Question: I have a list to which I've applied diplay:table-cell and vertical-align:middle styles to display the list items' contents centered vertically. Trouble is, the list itself then displays horizontally!
So I have the correct alignment on the individual items' content, but the wrong alignment on the items themselves.
Here's an example of what I mean:

What I'm looking for is the same thing, but the items on top of one another. Each item has a set width and height (100px) with standard margins and padding.
Here's my CSS and HTML:
'''
ul#affiliations-list {
list-style: none;
margin: 10px 0 0 0;
padding: 0 0 0 12px;
display: table;
width: 96px
}
ul#affiliations-list li{
margin: 0;
padding: 0;
width: 94px;
height: 94px;
background: #fff;
border: 1px solid #020336;
margin-bottom: 10px;
display:table-cell;
vertical-align:middle;
position: relative
'''
}
'''
<ul id="affiliations-list">
<li><img src="be39fb67466b1a11b4989713b51a268c.jpg" width="94" height="33" alt="" /></li>
<li><img src="297b46e52846790f9bdb71bb0c54158f.png" width="94" height="29" alt="" /></li>
<li><img src="d20e8a119dd54a7c73d058cd333dbd71.jpg" width="93" height="94" alt="" /></li>
<li><img src="beb10861fed07a849e36d98922304751.gif" width="94" height="68" alt="" /></li>
</ul>
'''
Any help appreciated!
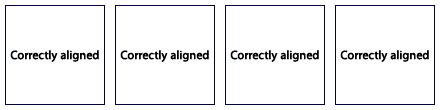
Answer: Try a structure like this:
'''
<ul>
<li><div>correctly aligned</div></li>
<li><div>correctly aligned</div></li>
...
</ul>
<style>
div { display: table-cell; vertical-align: middle; }
</style>
'''
Leave the '<li>' at their default styling, so you'll get them in "column" form, and then the div takes care of the alignment of the li's content.